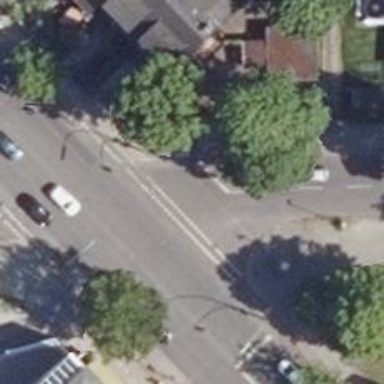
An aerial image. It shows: Crossing with traffic signals.